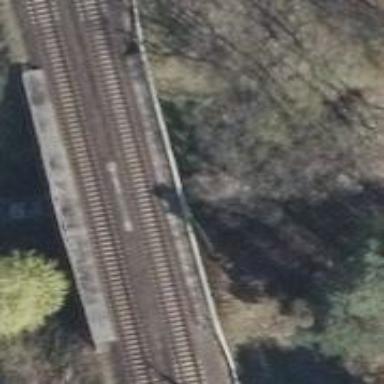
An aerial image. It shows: Bridge with beam structure.